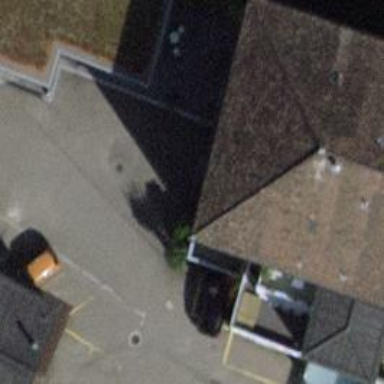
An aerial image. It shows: Car-sharing service available at this location.